Question: I am working on converting a legacy system to use hibernate (version 3.3.x) instead of using hand crafted SQL. I have run in to some problems mapping my datamodel that pertians to composite keys. I've created a solution I think works, but I am not overly fond of it. Hence, I would like to see how the diagram below could/should be mapped and see if I am on the "right" track.

In the diagram StuffTypes is a pretty static table that don't change (no inserts or updates). Parent is the only table that currently has a DAO class associated to it (the others should be persisted when the parent instance is). Stuff has a StuffType and a number of SubStuff associated with it. Finally, SubStuff is just a many to many mapping table between Stuff and StuffTypes.
What is the best way of mapping these entities to Java objects using annotations?
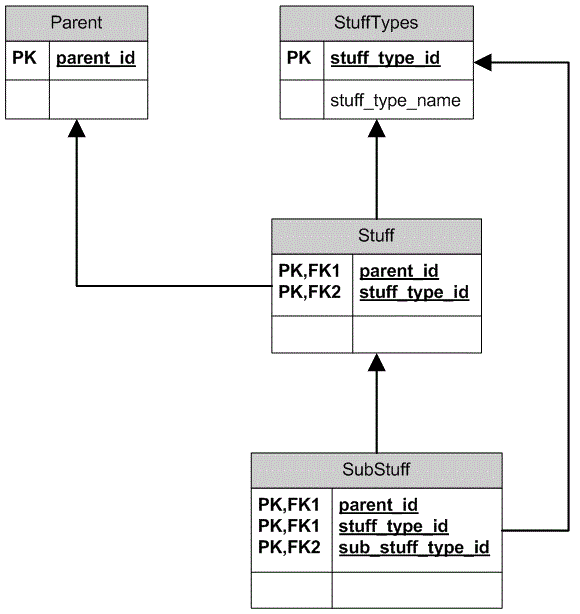
Answer: Personally, I often refer to the section <URL>.